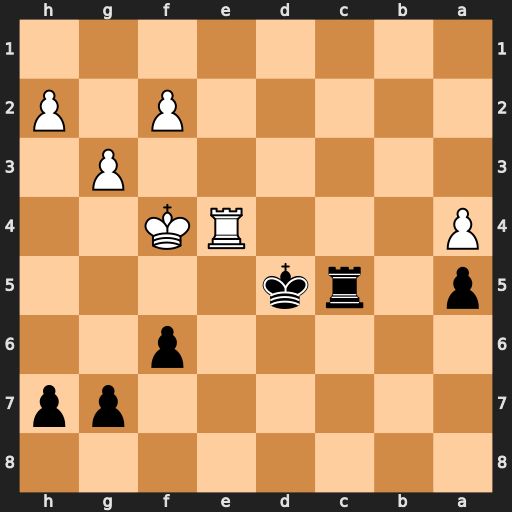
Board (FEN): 8/6pp/5p2/p1rk4/P3RK2/6P1/5P1P/8
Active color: b
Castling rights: -
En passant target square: -
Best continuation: Rc4 Rxc4 Kxc4